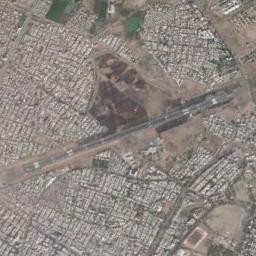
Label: airport